Question: I am trying to create 'ul' with 2 'li's, and they will be set horizontally. Here how it's looking right now:

As you can see the left's 'li' height is less than the right one. I would like that the left one is same as the right one. Also I am using <URL> on this website. Here is my code:
'''
<ul class="thumbnails <?php echo $pageLang; ?>">
<li class="span6" >
<div class="commentsArea">
<h3>dsfdsfd</h3>
<p></p>
</div>
</li>
<li class="span6 <?php echo $pageLang;?>">
<label>Name</label>
<input type="text" class="span6">
<label>Description:</label>
<textarea class="span6" rows="5" maxlength="450"></textarea>
<button class="btn btn-success" value="button">
</li>
</ul>
'''
Relevant CSS:
'''
.commentsArea {
background-color: #D4E7ED;
text-overflow: ellipsis;
-webkit-border-radius: 10px 5px 5px 10px;
border-radius: 10px 5px 5px 10px;
-moz-border-radius: 10px 5px 5px 10px;
padding: 5px;
}
'''
I tried to set 'commentsArea' height to 100%, but it didn't help. Also if I set the left 'li' height "hard coded" (for example, height=228px) it works fine.
Is there a way to make (1) and (2) the same height?
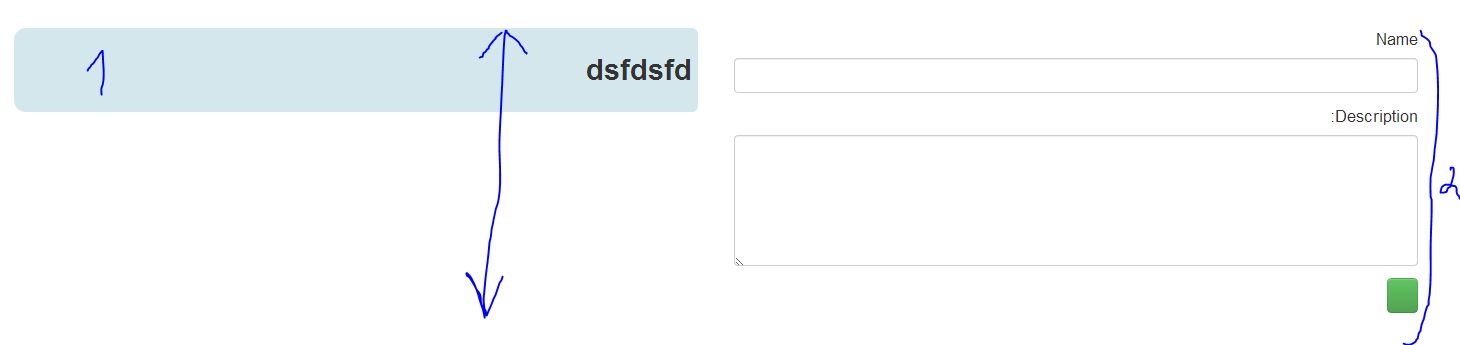
Answer: If you can use a fixed height, add the below CSS
'''
.thumnails li {
height: 228px;
}
'''
Or whatever height is required.